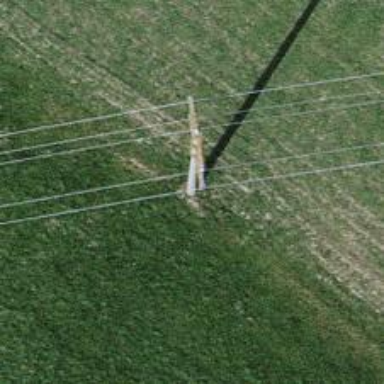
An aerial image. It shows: Power tower.